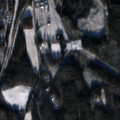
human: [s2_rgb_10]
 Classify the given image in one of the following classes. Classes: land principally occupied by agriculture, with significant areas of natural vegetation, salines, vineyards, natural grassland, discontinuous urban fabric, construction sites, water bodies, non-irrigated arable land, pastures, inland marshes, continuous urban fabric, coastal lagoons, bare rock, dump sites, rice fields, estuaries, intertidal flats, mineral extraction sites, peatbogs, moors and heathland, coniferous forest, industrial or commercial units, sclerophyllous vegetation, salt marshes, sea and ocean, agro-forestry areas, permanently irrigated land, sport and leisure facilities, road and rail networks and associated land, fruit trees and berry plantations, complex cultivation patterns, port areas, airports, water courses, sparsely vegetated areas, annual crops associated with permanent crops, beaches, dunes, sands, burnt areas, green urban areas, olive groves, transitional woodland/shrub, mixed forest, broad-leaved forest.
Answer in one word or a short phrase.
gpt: discontinuous urban fabric, land principally occupied by agriculture, with significant areas of natural vegetation, coniferous forest, mixed forest, transitional woodland/shrub